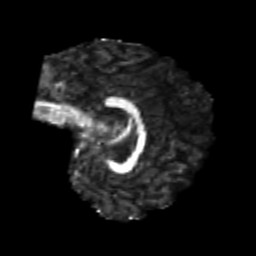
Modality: FA
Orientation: sagittal
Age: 23
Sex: female
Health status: healthy
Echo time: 0.074 s